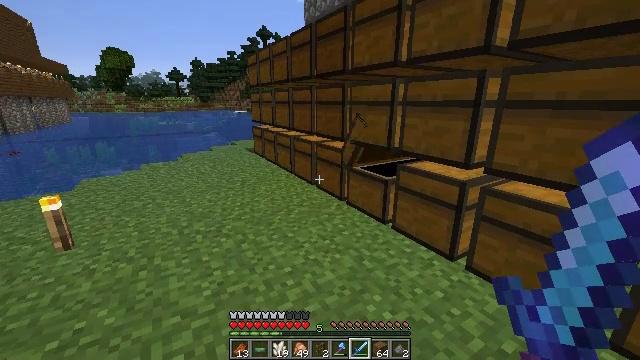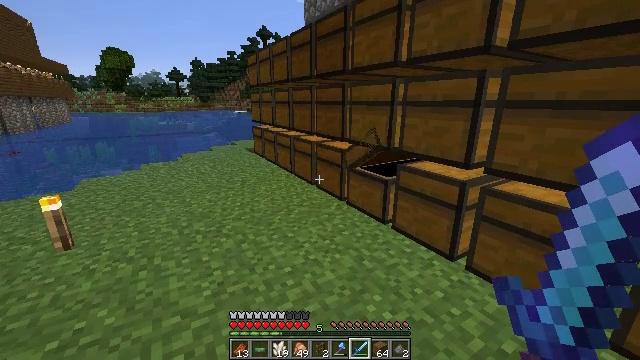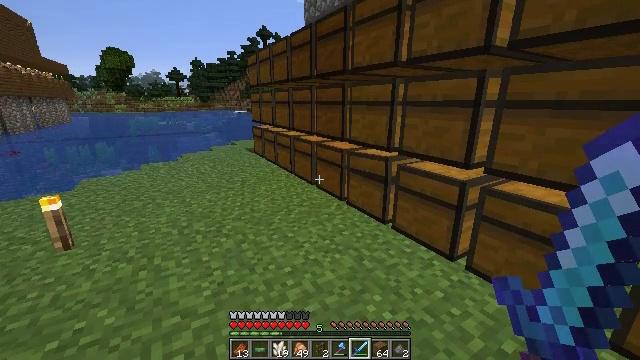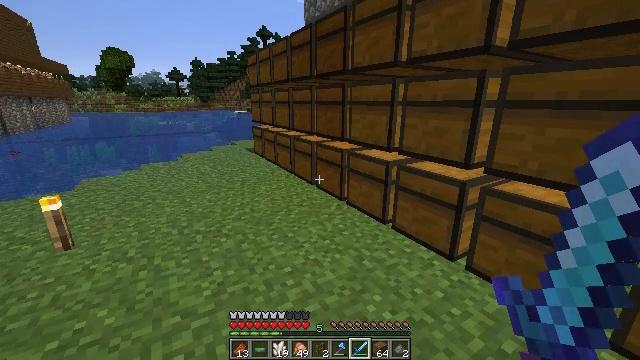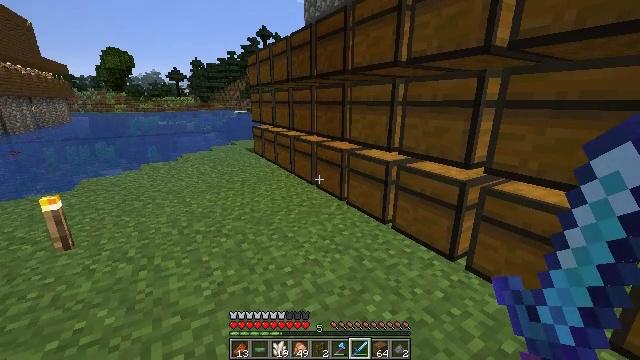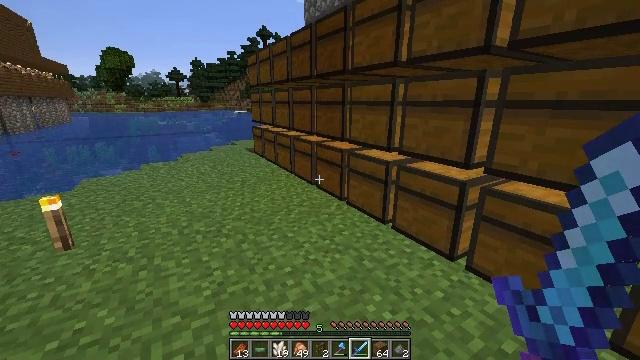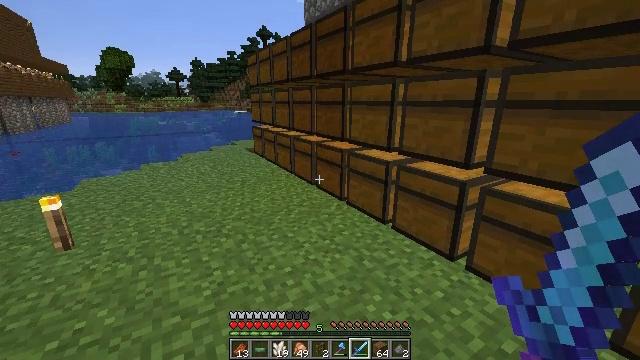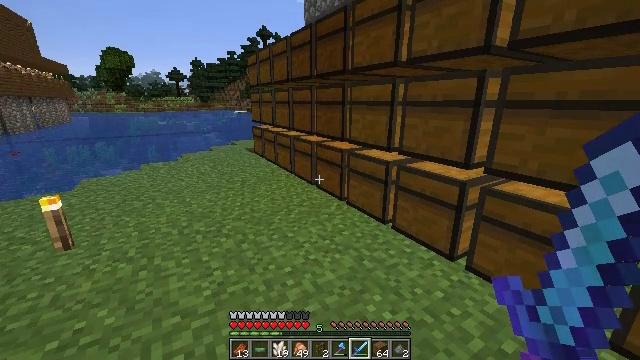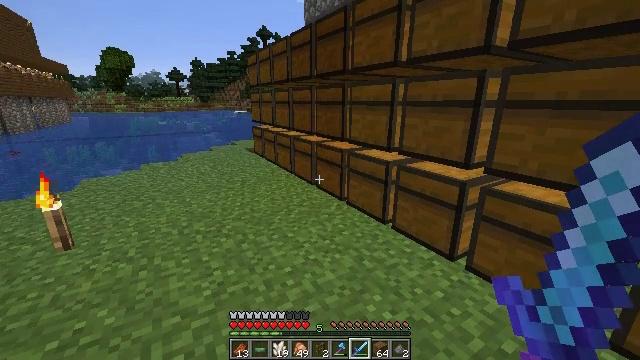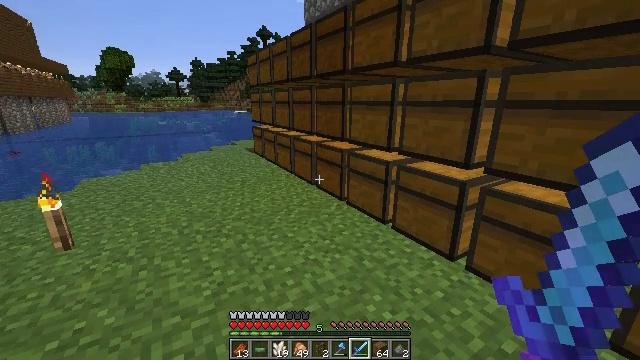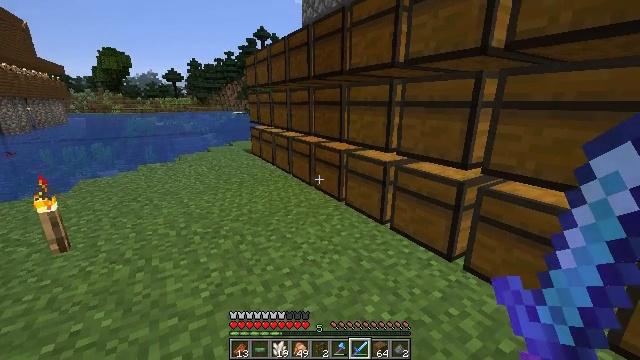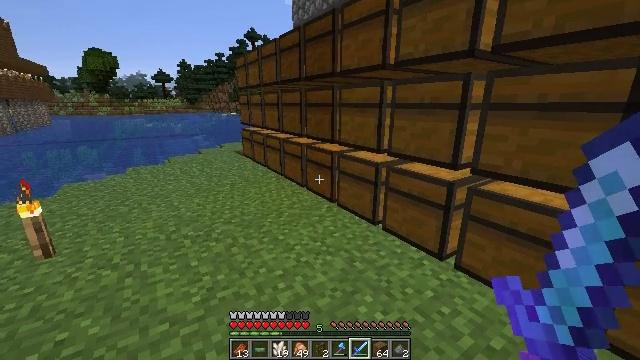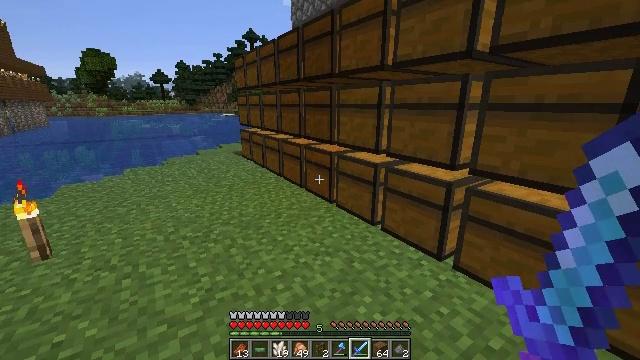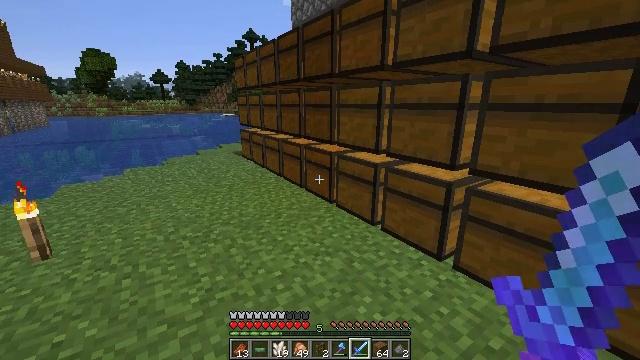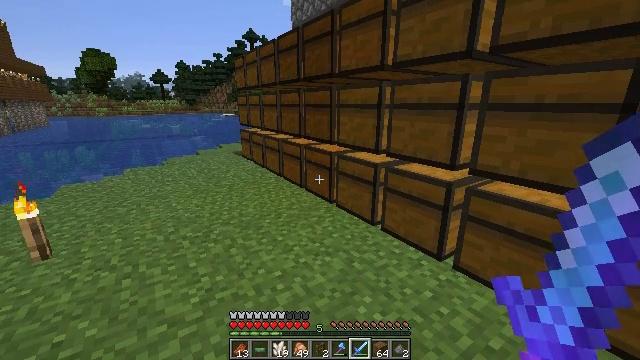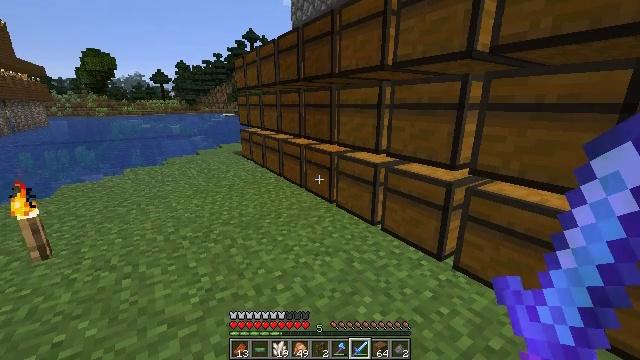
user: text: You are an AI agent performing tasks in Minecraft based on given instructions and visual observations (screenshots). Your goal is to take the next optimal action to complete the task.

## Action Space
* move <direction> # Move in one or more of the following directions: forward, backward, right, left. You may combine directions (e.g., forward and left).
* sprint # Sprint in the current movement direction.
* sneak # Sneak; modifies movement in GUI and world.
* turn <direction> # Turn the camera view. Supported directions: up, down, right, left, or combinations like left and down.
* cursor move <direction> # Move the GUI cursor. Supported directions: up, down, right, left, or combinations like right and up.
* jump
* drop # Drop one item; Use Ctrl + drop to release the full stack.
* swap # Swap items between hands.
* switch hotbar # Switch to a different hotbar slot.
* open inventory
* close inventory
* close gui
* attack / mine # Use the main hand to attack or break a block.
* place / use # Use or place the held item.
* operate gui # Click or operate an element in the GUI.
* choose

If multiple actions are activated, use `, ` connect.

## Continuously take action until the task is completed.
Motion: motion action
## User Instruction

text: Break the mature wheat plants.
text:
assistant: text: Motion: no_op
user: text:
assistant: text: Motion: no_op
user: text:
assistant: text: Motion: no_op
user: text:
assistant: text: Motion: no_op
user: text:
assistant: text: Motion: no_op
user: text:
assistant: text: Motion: no_op
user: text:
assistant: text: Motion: no_op
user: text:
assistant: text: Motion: no_op
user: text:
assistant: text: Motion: no_op
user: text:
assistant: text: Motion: no_op
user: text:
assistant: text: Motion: turn right
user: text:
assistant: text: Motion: no_op
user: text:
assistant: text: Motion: no_op
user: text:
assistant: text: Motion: no_op
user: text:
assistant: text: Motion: use / place
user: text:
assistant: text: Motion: use / place
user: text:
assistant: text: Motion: use / place
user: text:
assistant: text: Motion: no_op
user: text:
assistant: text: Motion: no_op
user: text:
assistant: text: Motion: no_op
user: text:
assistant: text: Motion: no_op
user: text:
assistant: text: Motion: no_op
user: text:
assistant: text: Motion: no_op
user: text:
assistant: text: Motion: no_op
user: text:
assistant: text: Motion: no_op
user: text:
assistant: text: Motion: no_op
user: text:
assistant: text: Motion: no_op
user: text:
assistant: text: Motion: no_op
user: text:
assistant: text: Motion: no_op
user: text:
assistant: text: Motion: no_op